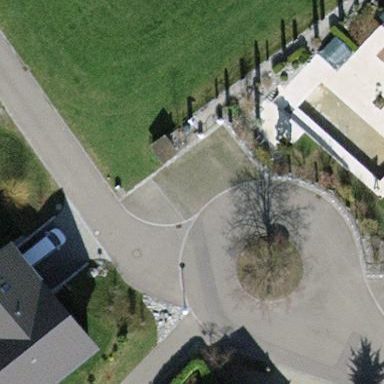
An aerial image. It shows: Residential road with roundabout.